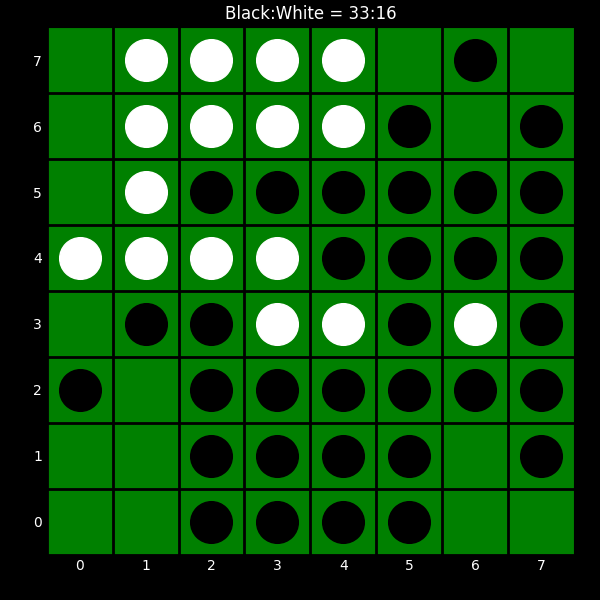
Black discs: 33
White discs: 16